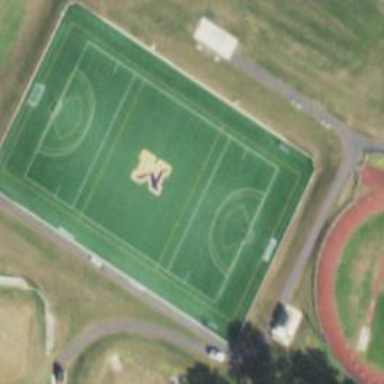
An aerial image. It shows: Soccer pitch designated for leisure and sports activities.